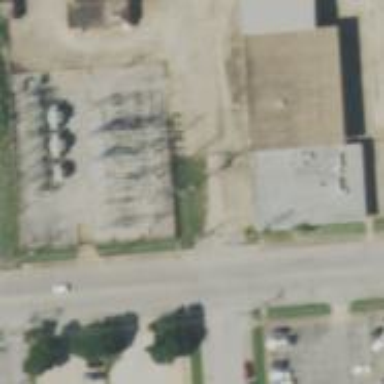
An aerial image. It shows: Power substation.